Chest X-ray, AP view. Patient: 32 years old, sex M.
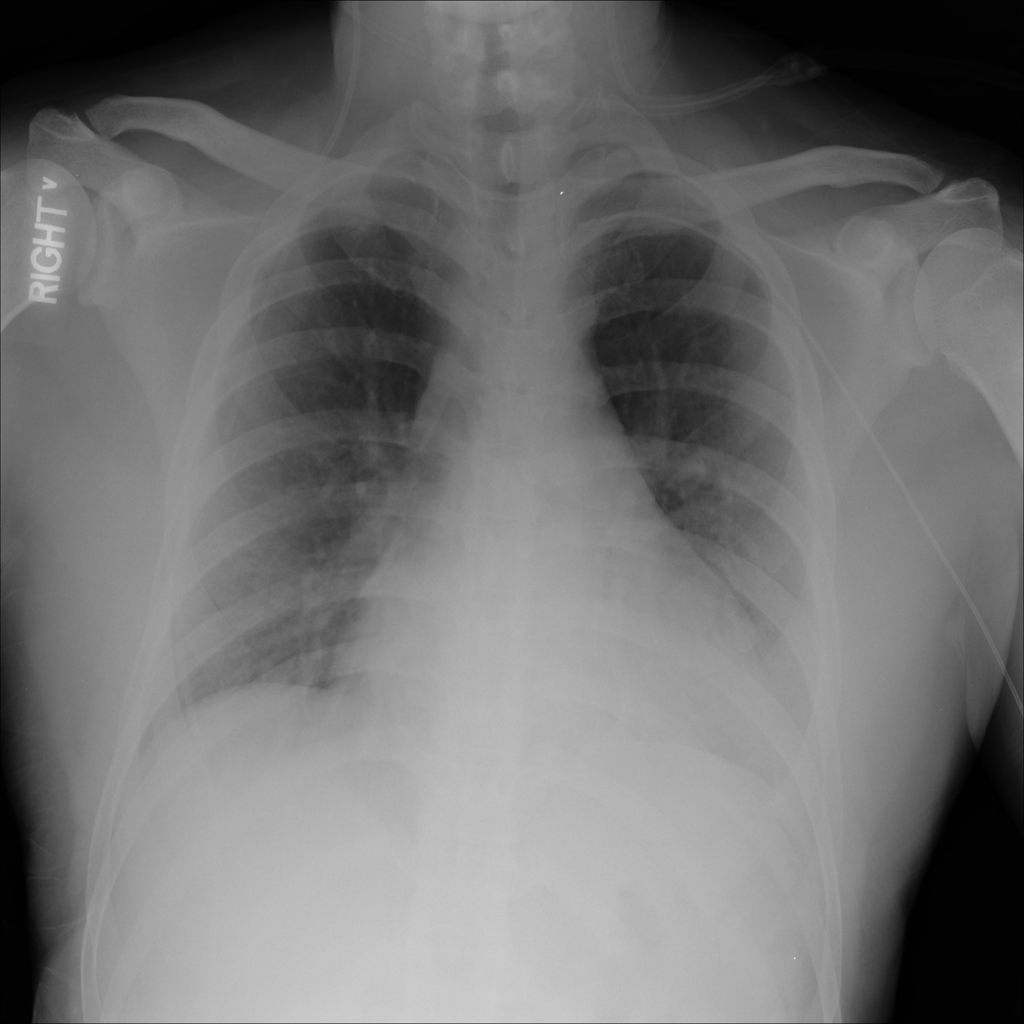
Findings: Cardiomegaly, Infiltration